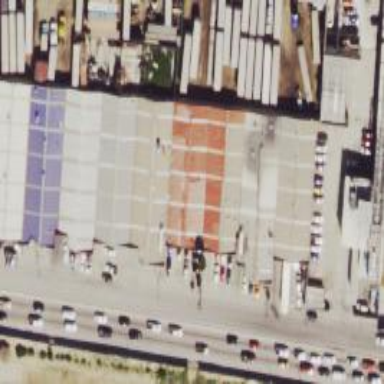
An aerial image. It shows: Industrial building.